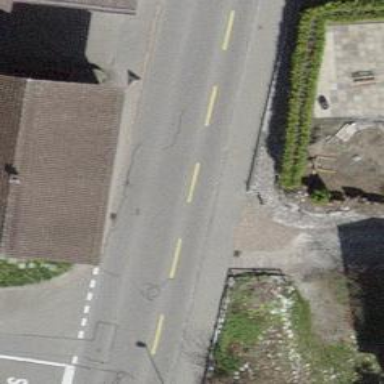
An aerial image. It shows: Asphalt sidewalk along the footway.